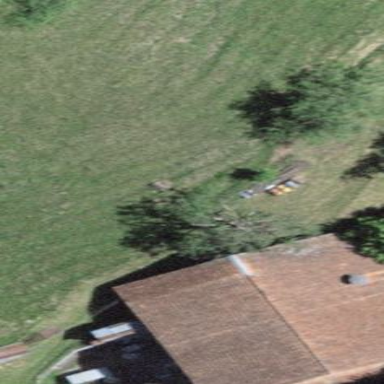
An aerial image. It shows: Rural barn.